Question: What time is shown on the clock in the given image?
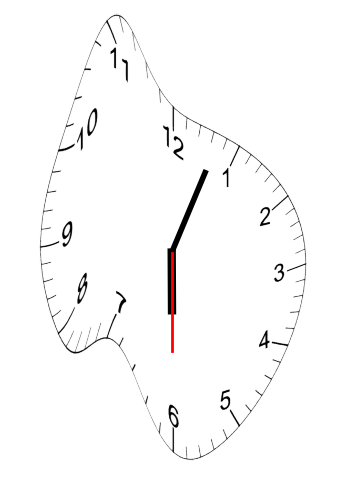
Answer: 06:03:30